Question: I'm trying to figure out how to get the distance from two circles relative to the corners of their square container boxes. I need some help with the maths here.

How can I work out the number of pixels for the line marked with a question mark?
Appreciate the help as always.
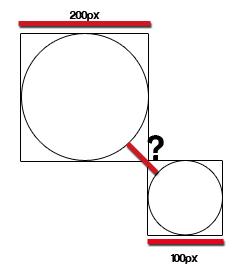
Answer: : Calculate the distance between each circles center point, then subtract the radius' of each circle from that.
For the purpose of a demonstration, we will assume the following:
- 'r1 = 100''(0, 0)'- 'r2 = 50''(150, -150)'
Given that the distance between their centers is:
To find the distance between their boundaries, we subtract the of each circle from the distance between their centers.
This leaves us with the equation:
'''
sqrt((x2 - x1)^2 + (y2 - y1)^2) - (r2 + r1)
'''
Inserting your values into the above gives:
'''
sqrt((150 - 0)^2 + (-150 - 0)^2) - (100 + 50) = 62.132034356px
'''